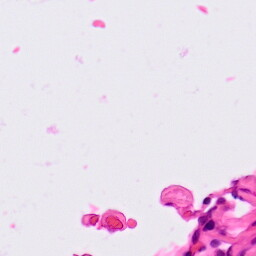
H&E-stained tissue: Lung